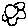
Label: flower